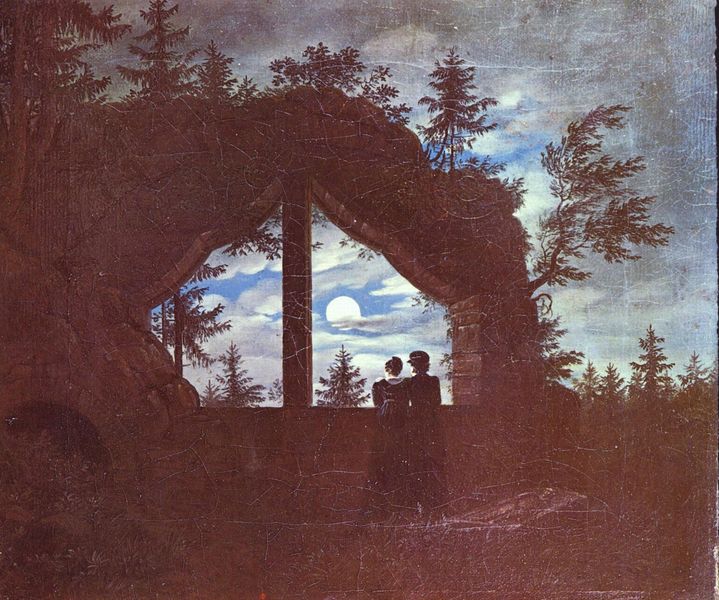
Titel: Fenster am Oybin im Mondschein
Künstler: Carl Gustav Carus
Standort: Schweinfurt
Institution: Sammlung Georg Schäfer
Schlagwörter: baum, blau, dunkel, felsen, gemälde, gestein, gruppe, himmel, laub, mann, schatten, weiß, wolken, bäume, frauen, himmerl, landschaft, menschen, abend, braun, damen, fenster, frau, grau, hell, holz, hut, kleid, kleider, licht, männer, nacht, pfeiler, rücken, schwarz, säule, ausblick, dame, haus, rot, wolke, malerei, kappe, kragen, lang, mensch, silber, stein, steine, herr, dämmerung, natur, strauch, brüstung, busch, büsche, sonne, sträucher, stehend, paar, höhle, höle, wald, anhöhe, bewölkt, aussicht, balkon, umarmung, ansicht, bogen, fels, mauer, sonnenuntergang, tag, rundbogen, friedrich, romantik, tannen, balken, mondlicht, tor, schauspiel, pärchen, mond, ruine, burg, mondschein, mäntel, tanne, betrachten, öffnung, bewachsen, verliebt, romantisch, innig, grotte, nadelbäume, nadelwald, baüme, caspar david friedrich, gegenlicht, zuschauen, vollmond, mann frau, pitoresk, verliebte, caspar, vertraut, kelider, magritte, werther, kaspar david friedrich, duncke, wieb